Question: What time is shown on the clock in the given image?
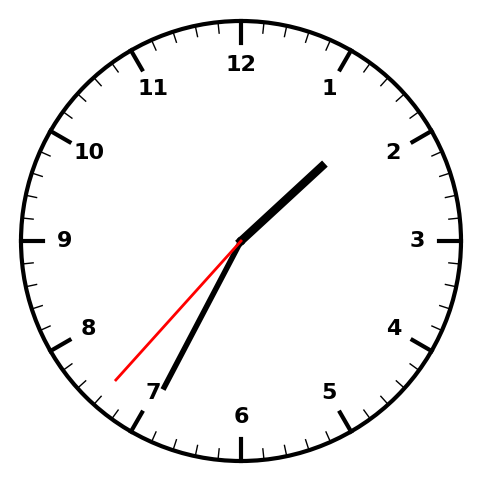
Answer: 01:34:37